Question: I have an 'ai_order' table.
'''
CREATE TABLE 'ai_order'(
'id' INT(11) NOT NULL AUTO_INCREMENT,
'product_id' INT(11) NOT NULL,
'quantity' INT(11) NOT NULL,
'number' VARCHAR(20) NOT NULL,
'addDate' DATETIME NOT NULL,
PRIMARY KEY ('id'),
UNIQUE KEY 'orderProduct'('product_id','number')
) ENGINE=InnoDB DEFAULT CHARSET=utf8;
'''
As an order from a client contains many product with quantity which means multiple rows being inserted for a single order, for example an order contains a 50 product being resulted in creation of 50 rows in 'ai_order' table. now to to identify an individual order i have given a number field which will hold the unique order number (serial) for a single order i.e it will group 'order_id' by 'number' field. below is the table demonstrating how the data is going to be stored in the table.

There will be many tables which will be extending from this parent table. while everything is correct the problem i see is 'number' column repeating the value again and again, considering i have '200' product to be listed the for one order i will have to repeat the 'number' column value again and again in all '200' rows which gives me somewhat ugly feeling.
Now the method to solve this crisis is by storing the order 'number' in a different table.(although repetition cannot be avoided, but not a problem). for example how about removing the 'number' column from the 'ai_order' table and storing it this way.
'''
CREATE TABLE 'ai_order_number'(
'order_id' INT(11) NOT NULL,
'number' VARCHAR(20) NOT NULL
) ENGINE=InnoDB DEFAULT CHARSET=utf8;
'''
i would like your take on how to deal with this approach? which one would you go with. the first or the later one? any suggestions on improvement will be appreciated.
thank you.
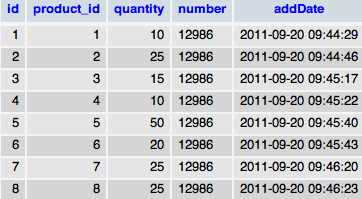
Answer: I don't think it will be a good idea to keep a separate table as you suggested as order_number is directly related to order.
If you are still planning to keep a different table, take ''add_date'' along with number. I'm finding ''add_date'' more uglier than order number.
In case exact timing of adding order is not useful, which is generally the case, you can keep a separate table which will have 'customer_id', 'order_number'(primary key), 'order_date'